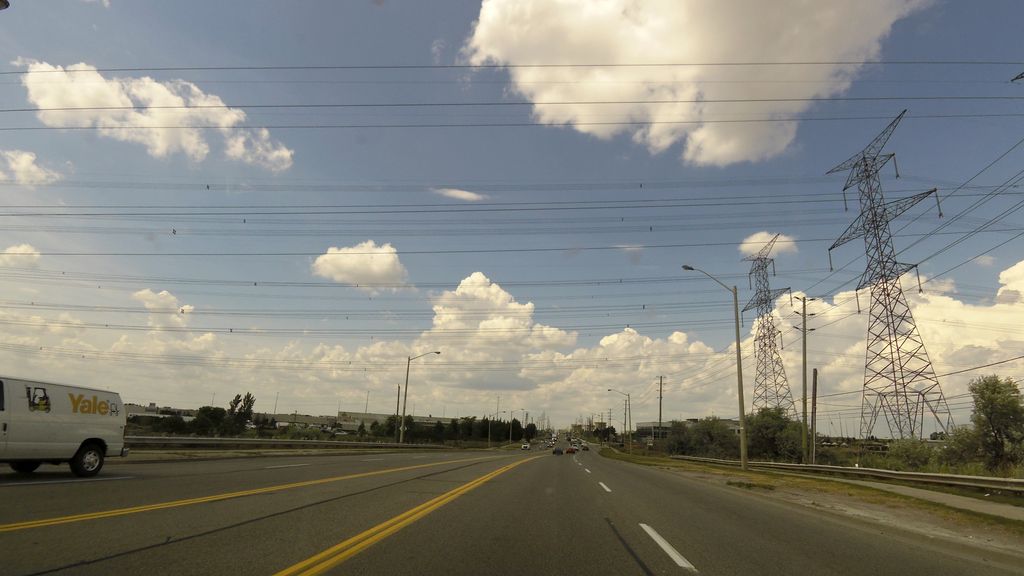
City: toronto